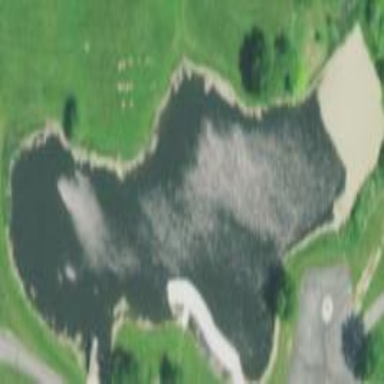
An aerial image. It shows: Pond with natural water.